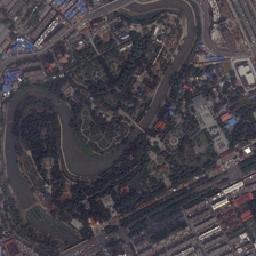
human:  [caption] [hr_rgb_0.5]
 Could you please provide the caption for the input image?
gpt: There are some blue roof buildings and apartment buildings as well as roads that surround the park through the road.

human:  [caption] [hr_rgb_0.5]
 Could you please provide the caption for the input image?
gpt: a curved river passes through this green park with several bridges span it .

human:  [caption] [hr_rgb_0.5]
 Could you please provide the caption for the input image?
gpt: the river is across the park surrounded by dense houses .

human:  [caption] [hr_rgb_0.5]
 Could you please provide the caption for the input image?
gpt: an s river traverses the park which is in the downtown .

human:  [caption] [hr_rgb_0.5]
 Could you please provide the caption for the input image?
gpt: There are some blue rooftop buildings and apartment buildings in the park, as well as a road through the river.